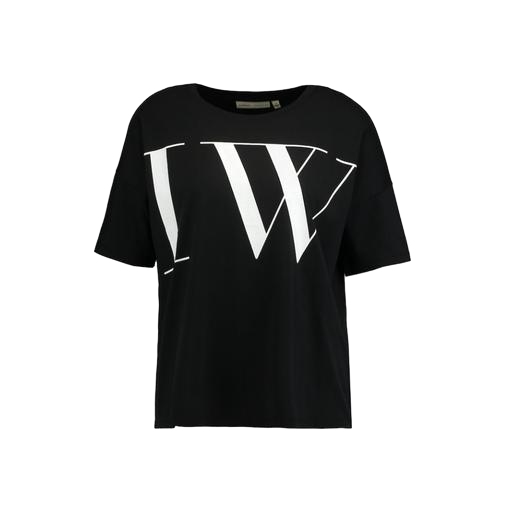
black w t-shirt, t-shirt twist graphic, black well tee, white background